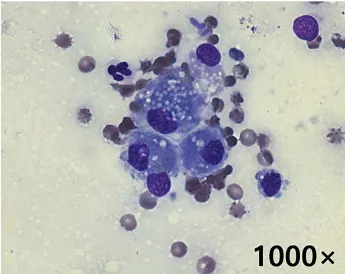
Hepatic mass. In a dog with metastatic adrenocortical carcinoma. Cells with anisocytosis, a basophilic cytoplasm, and cytoplasmic vacuolization suspected to be originating from the adrenal cortex are seen in both (A, B). These findings indicate that the hepatic mass likely represented a metastatic ACC (Diff-Quik stain, original magnification 1000x).
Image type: pathology (giemsa)